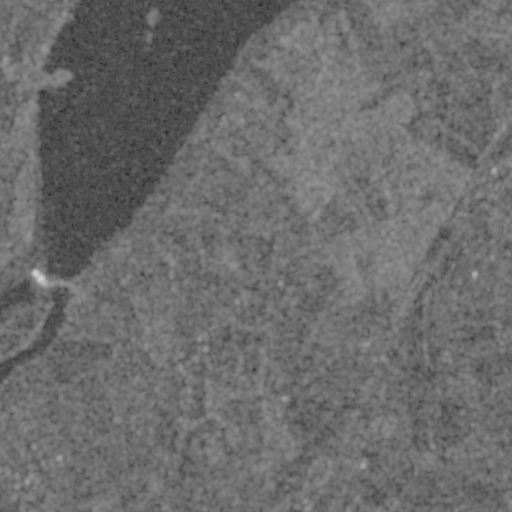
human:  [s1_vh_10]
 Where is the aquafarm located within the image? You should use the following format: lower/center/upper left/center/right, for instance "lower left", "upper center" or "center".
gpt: The aquafarm is located in the center left of the image.
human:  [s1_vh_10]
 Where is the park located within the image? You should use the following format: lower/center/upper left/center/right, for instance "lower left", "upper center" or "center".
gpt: The park is located in the center of the image.
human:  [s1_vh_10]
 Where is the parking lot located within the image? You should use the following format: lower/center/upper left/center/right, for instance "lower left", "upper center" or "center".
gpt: The parking lot is located in the right of the image.
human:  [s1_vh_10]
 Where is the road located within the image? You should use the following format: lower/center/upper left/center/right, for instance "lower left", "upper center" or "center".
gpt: There is no road in the image.

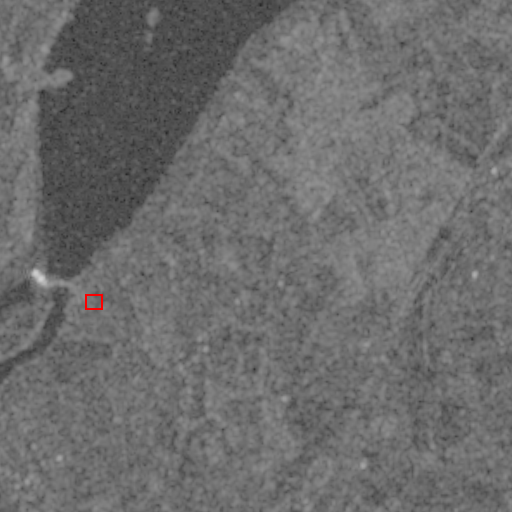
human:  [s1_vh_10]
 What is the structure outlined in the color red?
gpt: The structure outlined in red is an aquafarm.
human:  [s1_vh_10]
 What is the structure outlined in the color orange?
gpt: There is no orange outline.